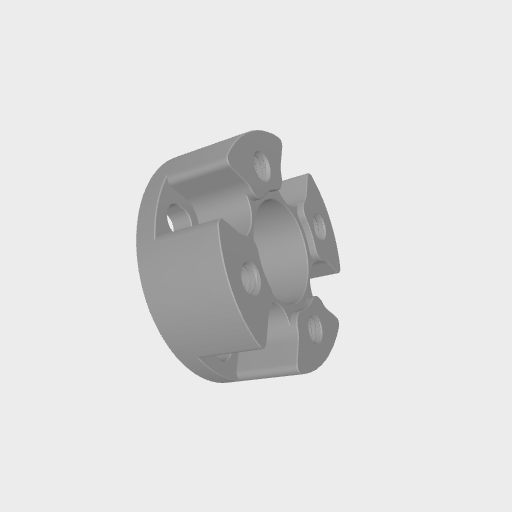
Part: CounterborePatternSpacer12